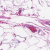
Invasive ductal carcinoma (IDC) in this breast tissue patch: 0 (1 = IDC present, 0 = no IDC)